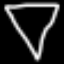
Label: diamond